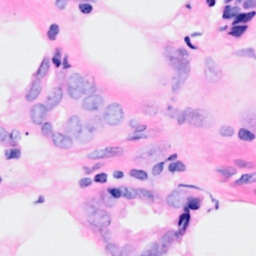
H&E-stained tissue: Breast